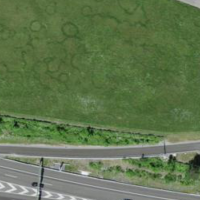
EUNIS habitat code: 57
Species observed at this site:
Veronica serpyllifolia